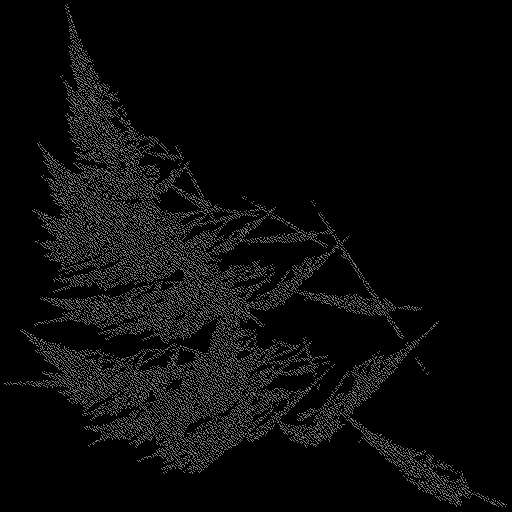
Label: turbanshell